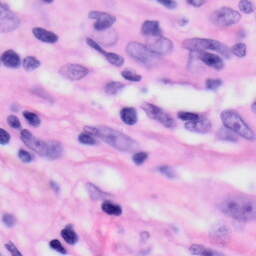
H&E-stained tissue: Skin